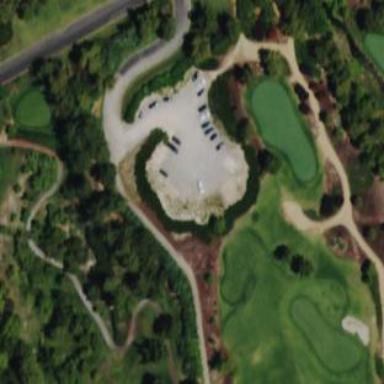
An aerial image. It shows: Golf bunker filled with natural sand.